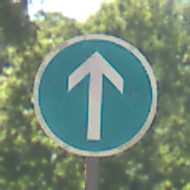
Verkehrszeichen: VorgeschriebeneFahrtrichtungGeradeaus
Umgebung: Outdoor, RoadRail
Tageszeit: Midday
Wetter: Clear
Licht: Natural
Jahreszeit: NotSpecified
Kontrast: HighContrast